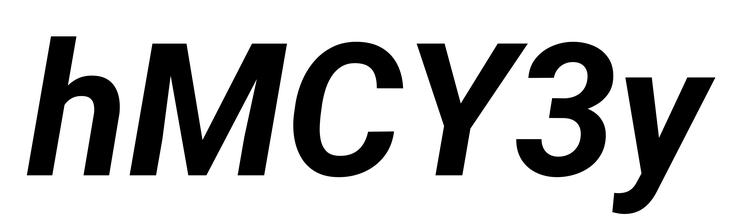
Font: Roboto-Italic_Bold_Italic